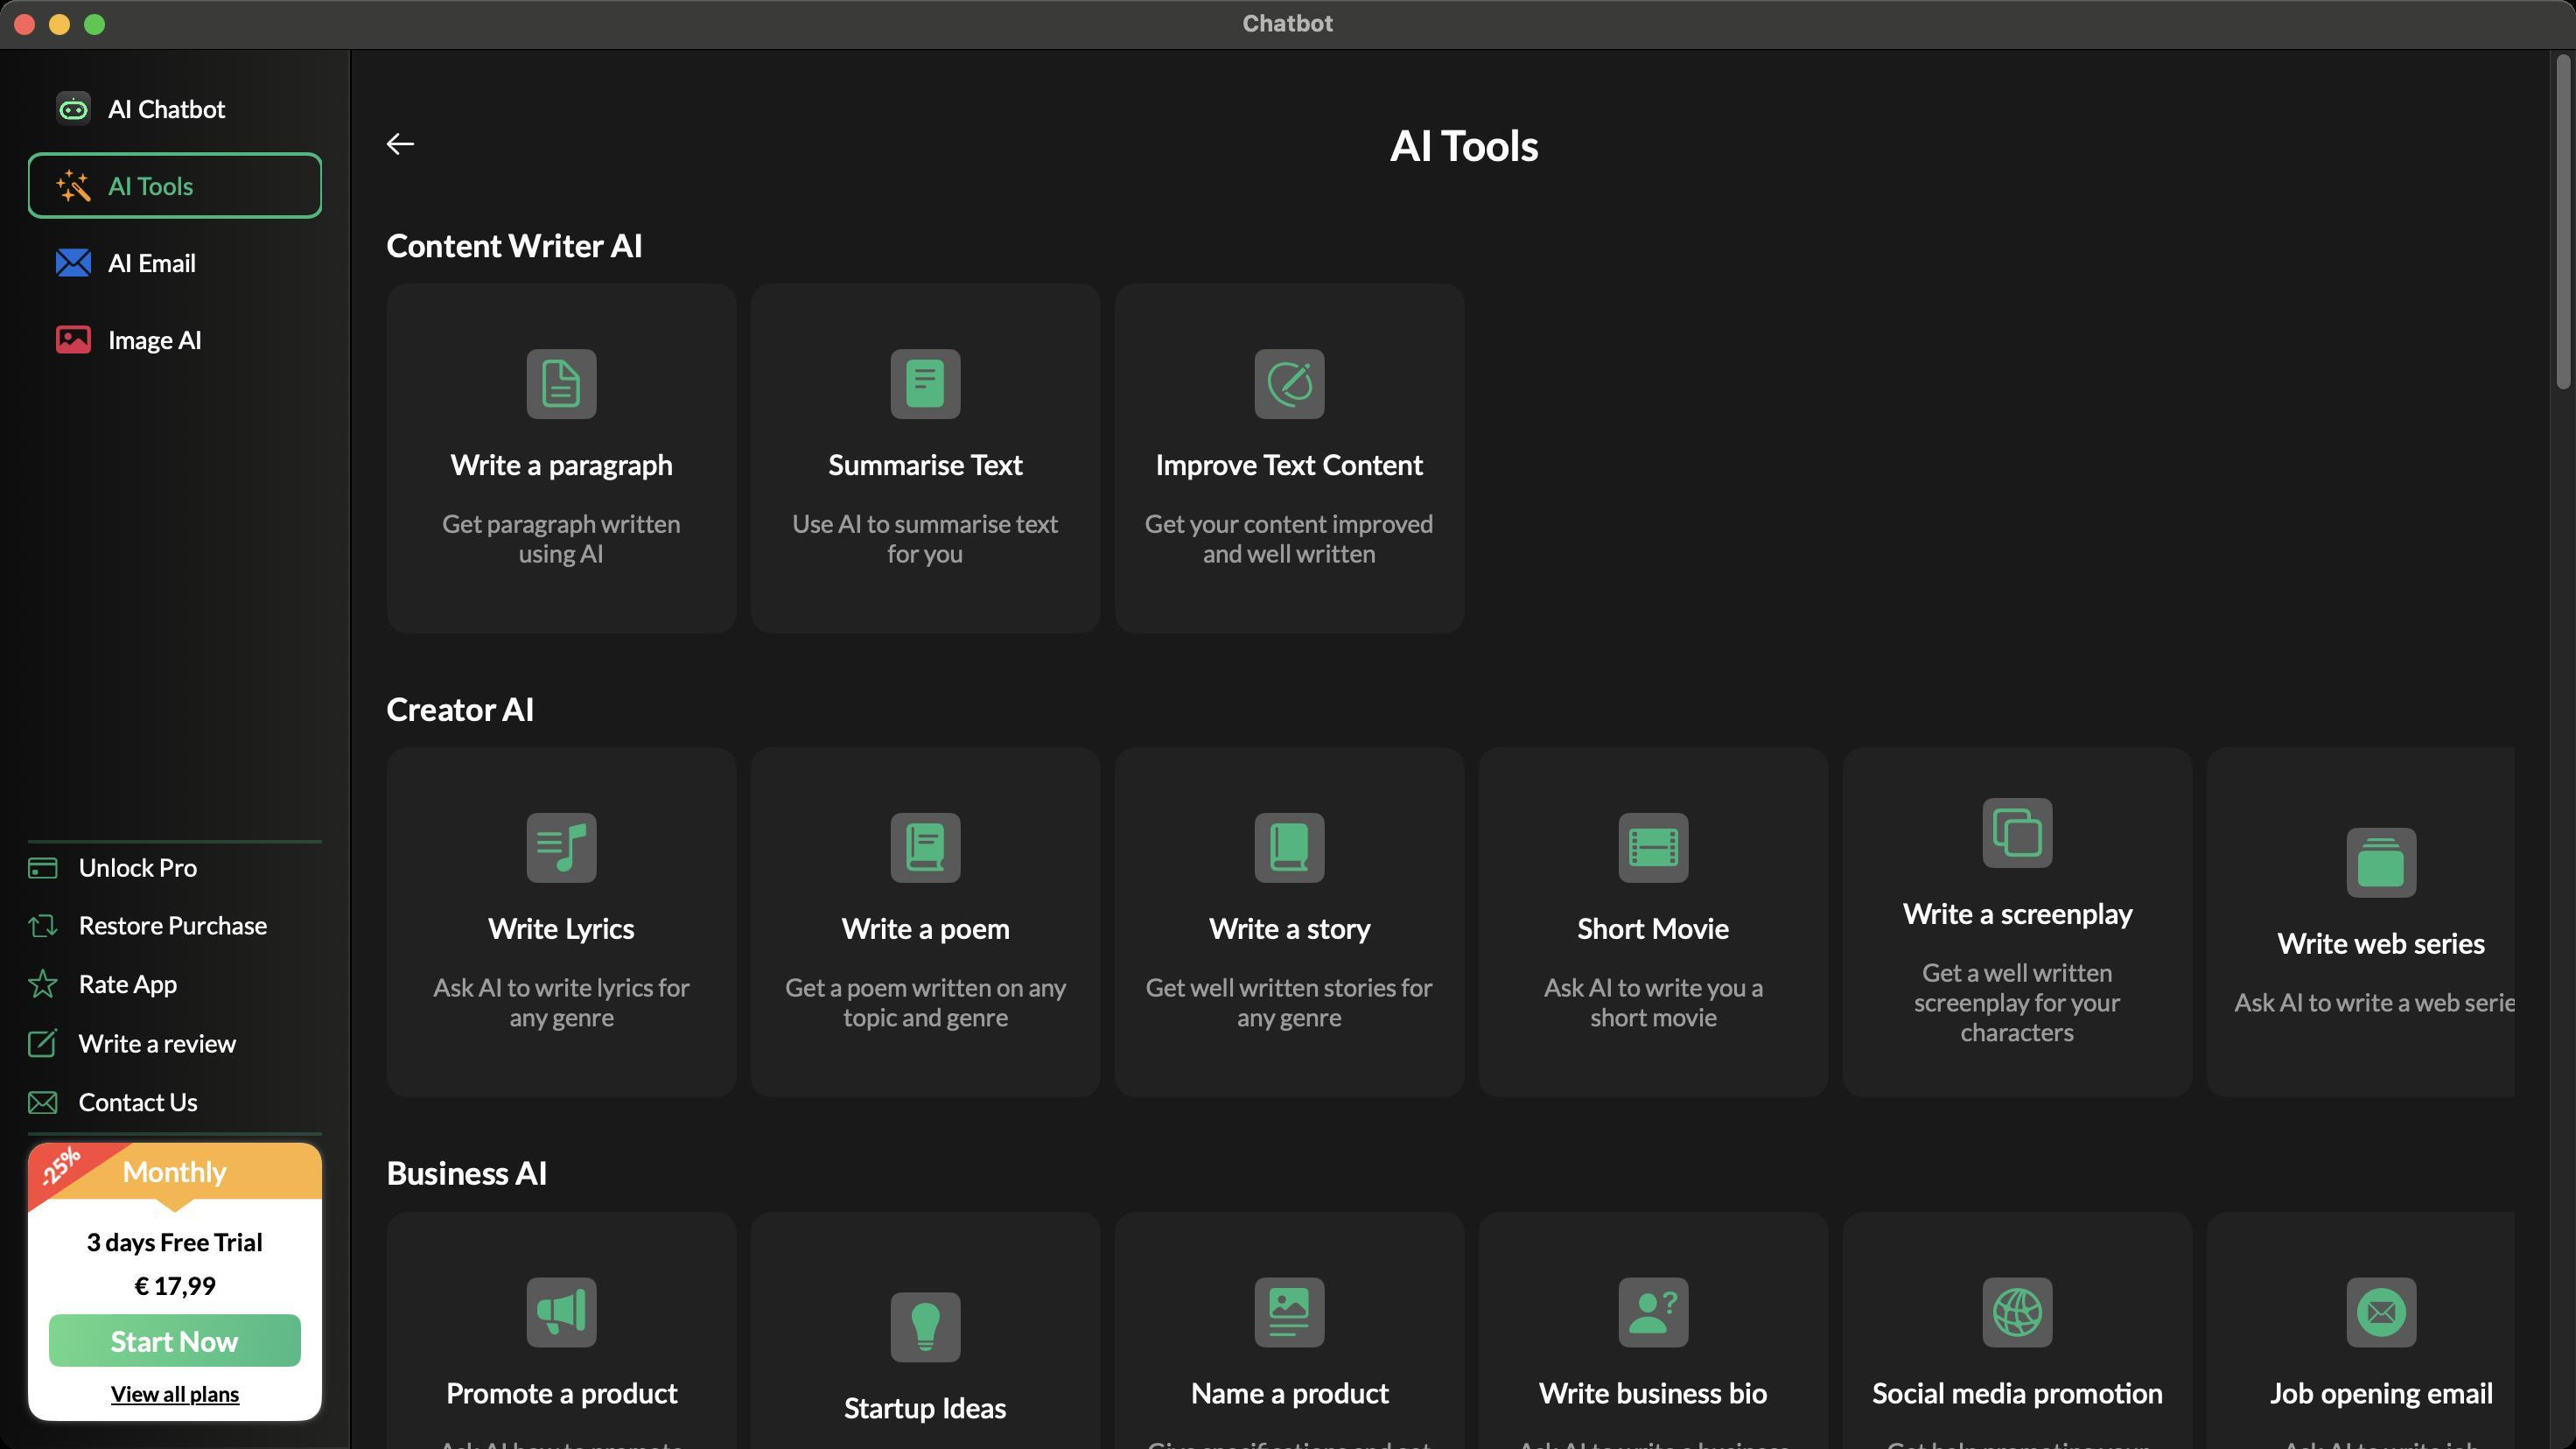
Accessibility tree:
{"name": "Chatbot", "role": "AXWindow", "description": null, "role_description": "standard window", "value": null, "position": "174.00;74.00", "size": "1472;828", "children": [{"name": null, "role": "AXSplitGroup", "description": null, "role_description": "split group", "value": null, "position": "0.00;28.00", "size": "1472;800", "children": [{"name": null, "role": "AXScrollArea", "description": null, "role_description": "scroll area", "value": null, "position": "0.00;28.00", "size": "200;800", "children": [{"name": null, "role": "AXTable", "description": null, "role_description": "table", "value": null, "position": "1.00;29.00", "size": "198;798", "children": [{"name": null, "role": "AXColumn", "description": null, "role_description": "column", "value": null, "position": "1.00;29.00", "size": "198;798", "children": []}]}]}, {"name": null, "role": "AXGroup", "description": null, "role_description": "group", "value": null, "position": "0.00;28.00", "size": "200;800", "children": [{"name": null, "role": "AXScrollArea", "description": null, "role_description": "scroll area", "value": null, "position": "16.00;44.00", "size": "168;428", "children": [{"name": null, "role": "AXImage", "description": "appiconsmall", "role_description": "image", "value": null, "position": "32.00;52.00", "size": "20;20", "children": []}, {"name": null, "role": "AXStaticText", "description": null, "role_description": "text", "value": "AI Chatbot", "position": "62.00;53.50", "size": "67;17", "children": []}, {"name": null, "role": "AXImage", "description": "aitools", "role_description": "image", "value": null, "position": "32.00;96.50", "size": "20;19", "children": []}, {"name": null, "role": "AXStaticText", "description": null, "role_description": "text", "value": "AI Tools", "position": "62.00;97.50", "size": "49;17", "children": []}, {"name": null, "role": "AXImage", "description": "aiemail", "role_description": "image", "value": null, "position": "32.00;142.00", "size": "20;16", "children": []}, {"name": null, "role": "AXStaticText", "description": null, "role_description": "text", "value": "AI Email", "position": "62.00;141.50", "size": "50;17", "children": []}, {"name": null, "role": "AXImage", "description": "imageai", "role_description": "image", "value": null, "position": "32.00;186.00", "size": "20;16", "children": []}, {"name": null, "role": "AXStaticText", "description": null, "role_description": "text", "value": "Image AI", "position": "62.00;185.50", "size": "54;17", "children": []}]}, {"name": null, "role": "AXImage", "description": "unlock", "role_description": "image", "value": null, "position": "16.00;489.50", "size": "17;12", "children": []}, {"name": null, "role": "AXStaticText", "description": null, "role_description": "text", "value": "Unlock Pro", "position": "45.00;487.16", "size": "68;17", "children": []}, {"name": null, "role": "AXImage", "description": "restore", "role_description": "image", "value": null, "position": "16.00;522.00", "size": "17;14", "children": []}, {"name": null, "role": "AXStaticText", "description": null, "role_description": "text", "value": "Restore Purchase", "position": "45.00;520.16", "size": "108;17", "children": []}, {"name": null, "role": "AXImage", "description": "star", "role_description": "image", "value": null, "position": "16.00;553.00", "size": "17;18", "children": []}, {"name": null, "role": "AXStaticText", "description": null, "role_description": "text", "value": "Rate App", "position": "45.00;553.49", "size": "56;17", "children": []}, {"name": null, "role": "AXImage", "description": "write review", "role_description": "image", "value": null, "position": "16.00;587.00", "size": "17;18", "children": []}, {"name": null, "role": "AXStaticText", "description": null, "role_description": "text", "value": "Write a review", "position": "45.00;587.50", "size": "90;17", "children": []}, {"name": null, "role": "AXImage", "description": "mail envelope", "role_description": "image", "value": null, "position": "16.00;623.00", "size": "17;14", "children": []}, {"name": null, "role": "AXStaticText", "description": null, "role_description": "text", "value": "Contact Us", "position": "45.00;621.18", "size": "68;17", "children": []}, {"name": null, "role": "AXStaticText", "description": null, "role_description": "text", "value": "-25%", "position": "18.80;651.80", "size": "30;30", "children": []}, {"name": null, "role": "AXStaticText", "description": null, "role_description": "text", "value": "Monthly", "position": "70.00;659.50", "size": "60;19", "children": []}, {"name": null, "role": "AXStaticText", "description": null, "role_description": "text", "value": "3 days Free Trial", "position": "49.50;701.00", "size": "101;17", "children": []}, {"name": null, "role": "AXStaticText", "description": null, "role_description": "text", "value": "€ 17,99", "position": "76.75;726.00", "size": "46;17", "children": []}, {"name": null, "role": "AXStaticText", "description": null, "role_description": "text", "value": "Start Now", "position": "63.50;756.50", "size": "73;19", "children": []}, {"name": null, "role": "AXStaticText", "description": null, "role_description": "text", "value": "View all plans", "position": "63.25;789.00", "size": "74;15", "children": []}]}, {"name": null, "role": "AXSplitter", "description": null, "role_description": "splitter", "value": 200.0, "position": "200.00;28.00", "size": "1;800", "children": []}, {"name": null, "role": "AXGroup", "description": null, "role_description": "group", "value": null, "position": "201.00;28.00", "size": "1271;800", "children": [{"name": null, "role": "AXScrollArea", "description": null, "role_description": "scroll area", "value": null, "position": "201.00;28.00", "size": "1271;800", "children": [{"name": null, "role": "AXImage", "description": "arrow.left", "role_description": "image", "value": null, "position": "221.00;76.00", "size": "16;13", "children": []}, {"name": null, "role": "AXStaticText", "description": null, "role_description": "text", "value": "AI Tools", "position": "794.25;68.00", "size": "86;29", "children": []}, {"name": null, "role": "AXStaticText", "description": null, "role_description": "text", "value": "Content Writer AI", "position": "221.00;129.00", "size": "147;22", "children": []}, {"name": null, "role": "AXScrollArea", "description": null, "role_description": "scroll area", "value": null, "position": "221.00;162.00", "size": "1216;200", "children": [{"name": null, "role": "AXImage", "description": "doc.text", "role_description": "image", "value": null, "position": "310.00;205.50", "size": "22;28", "children": []}, {"name": null, "role": "AXImage", "description": "doc.plaintext.fill", "role_description": "image", "value": null, "position": "518.00;205.50", "size": "22;28", "children": []}, {"name": null, "role": "AXImage", "description": "pencil.and.outline", "role_description": "image", "value": null, "position": "723.00;206.00", "size": "28;27", "children": []}, {"name": null, "role": "AXStaticText", "description": null, "role_description": "text", "value": "Write a paragraph", "position": "257.25;255.50", "size": "128;19", "children": []}, {"name": null, "role": "AXStaticText", "description": null, "role_description": "text", "value": "Summarise Text", "position": "473.25;255.50", "size": "112;19", "children": []}, {"name": null, "role": "AXStaticText", "description": null, "role_description": "text", "value": "Improve Text Content", "position": "660.50;255.50", "size": "153;19", "children": []}, {"name": null, "role": "AXStaticText", "description": null, "role_description": "text", "value": "Get paragraph written using AI", "position": "251.50;290.50", "size": "139;34", "children": []}, {"name": null, "role": "AXStaticText", "description": null, "role_description": "text", "value": "Use AI to summarise text for you", "position": "451.50;290.50", "size": "155;34", "children": []}, {"name": null, "role": "AXStaticText", "description": null, "role_description": "text", "value": "Get your content improved and well written", "position": "653.00;290.50", "size": "168;34", "children": []}]}, {"name": null, "role": "AXStaticText", "description": null, "role_description": "text", "value": "Creator AI", "position": "221.00;394.09", "size": "85;22", "children": []}, {"name": null, "role": "AXScrollArea", "description": null, "role_description": "scroll area", "value": null, "position": "221.00;427.00", "size": "1216;200", "children": [{"name": null, "role": "AXImage", "description": "music.note.list", "role_description": "image", "value": null, "position": "307.00;470.50", "size": "28;28", "children": []}, {"name": null, "role": "AXImage", "description": "text.book.closed.fill", "role_description": "image", "value": null, "position": "518.00;470.50", "size": "22;28", "children": []}, {"name": null, "role": "AXImage", "description": "book.closed.fill", "role_description": "image", "value": null, "position": "726.00;470.50", "size": "22;28", "children": []}, {"name": null, "role": "AXImage", "description": "film.fill", "role_description": "image", "value": null, "position": "931.00;473.50", "size": "28;22", "children": []}, {"name": null, "role": "AXImage", "description": "square.on.square", "role_description": "image", "value": null, "position": "1139.00;462.00", "size": "28;28", "children": []}, {"name": null, "role": "AXImage", "description": "rectangle.stack.fill", "role_description": "image", "value": null, "position": "1347.50;479.00", "size": "27;28", "children": []}, {"name": null, "role": "AXStaticText", "description": null, "role_description": "text", "value": "Write Lyrics", "position": "279.00;520.50", "size": "84;19", "children": []}, {"name": null, "role": "AXStaticText", "description": null, "role_description": "text", "value": "Write a poem", "position": "480.75;520.50", "size": "96;19", "children": []}, {"name": null, "role": "AXStaticText", "description": null, "role_description": "text", "value": "Write a story", "position": "690.75;520.50", "size": "92;19", "children": []}, {"name": null, "role": "AXStaticText", "description": null, "role_description": "text", "value": "Short Movie", "position": "901.50;520.50", "size": "87;19", "children": []}, {"name": null, "role": "AXStaticText", "description": null, "role_description": "text", "value": "Write a screenplay", "position": "1087.25;512.00", "size": "132;19", "children": []}, {"name": null, "role": "AXStaticText", "description": null, "role_description": "text", "value": "Write web series", "position": "1301.50;529.00", "size": "119;19", "children": []}, {"name": null, "role": "AXStaticText", "description": null, "role_description": "text", "value": "Ask AI to write lyrics for any genre", "position": "246.25;555.50", "size": "150;34", "children": []}, {"name": null, "role": "AXStaticText", "description": null, "role_description": "text", "value": "Get a poem written on any topic and genre", "position": "447.25;555.50", "size": "164;34", "children": []}, {"name": null, "role": "AXStaticText", "description": null, "role_description": "text", "value": "Get well written stories for any genre", "position": "653.50;555.50", "size": "167;34", "children": []}, {"name": null, "role": "AXStaticText", "description": null, "role_description": "text", "value": "Ask AI to write you a short movie", "position": "880.75;555.50", "size": "128;34", "children": []}, {"name": null, "role": "AXStaticText", "description": null, "role_description": "text", "value": "Get a well written screenplay for your characters", "position": "1092.50;547.00", "size": "121;51", "children": []}, {"name": null, "role": "AXStaticText", "description": null, "role_description": "text", "value": "Ask AI to write a web series", "position": "1277.00;564.00", "size": "168;17", "children": []}]}, {"name": null, "role": "AXStaticText", "description": null, "role_description": "text", "value": "Business AI", "position": "221.00;659.17", "size": "92;22", "children": []}, {"name": null, "role": "AXScrollArea", "description": null, "role_description": "scroll area", "value": null, "position": "221.00;692.50", "size": "1216;200", "children": [{"name": null, "role": "AXImage", "description": "megaphone.fill", "role_description": "image", "value": null, "position": "307.00;736.50", "size": "28;27", "children": []}, {"name": null, "role": "AXImage", "description": "lightbulb.fill", "role_description": "image", "value": null, "position": "521.00;744.50", "size": "16;28", "children": []}, {"name": null, "role": "AXImage", "description": "text.below.photo.fill", "role_description": "image", "value": null, "position": "725.50;736.00", "size": "23;28", "children": []}, {"name": null, "role": "AXImage", "description": "person.fill.questionmark", "role_description": "image", "value": null, "position": "931.00;738.00", "size": "28;24", "children": []}, {"name": null, "role": "AXImage", "description": "network", "role_description": "image", "value": null, "position": "1139.00;736.00", "size": "28;28", "children": []}, {"name": null, "role": "AXImage", "description": "envelope.circle.fill", "role_description": "image", "value": null, "position": "1347.00;736.00", "size": "28;28", "children": []}, {"name": null, "role": "AXStaticText", "description": null, "role_description": "text", "value": "Promote a product", "position": "254.75;786.00", "size": "132;19", "children": []}, {"name": null, "role": "AXStaticText", "description": null, "role_description": "text", "value": "Startup Ideas", "position": "482.50;794.50", "size": "93;19", "children": []}, {"name": null, "role": "AXStaticText", "description": null, "role_description": "text", "value": "Name a product", "position": "680.25;786.00", "size": "114;19", "children": []}, {"name": null, "role": "AXStaticText", "description": null, "role_description": "text", "value": "Write business bio", "position": "879.50;786.00", "size": "131;19", "children": []}, {"name": null, "role": "AXStaticText", "description": null, "role_description": "text", "value": "Social media promotion", "position": "1069.75;786.00", "size": "166;19", "children": []}, {"name": null, "role": "AXStaticText", "description": null, "role_description": "text", "value": "Job opening email", "position": "1297.25;786.00", "size": "128;19", "children": []}, {"name": null, "role": "AXStaticText", "description": null, "role_description": "text", "value": "Ask AI how to promote your product", "position": "249.50;821.00", "size": "143;34", "children": []}, {"name": null, "role": "AXStaticText", "description": null, "role_description": "text", "value": "Get startup ideas from AI", "position": "452.00;829.50", "size": "154;17", "children": []}, {"name": null, "role": "AXStaticText", "description": null, "role_description": "text", "value": "Give specifications and get a product name", "position": "654.50;821.00", "size": "165;34", "children": []}, {"name": null, "role": "AXStaticText", "description": null, "role_description": "text", "value": "Ask AI to write a business bio for you", "position": "865.75;821.00", "size": "158;34", "children": []}, {"name": null, "role": "AXStaticText", "description": null, "role_description": "text", "value": "Get help promoting your product on social media", "position": "1076.75;821.00", "size": "152;34", "children": []}, {"name": null, "role": "AXStaticText", "description": null, "role_description": "text", "value": "Ask AI to write job opening email", "position": "1303.50;821.00", "size": "115;34", "children": []}]}, {"name": null, "role": "AXStaticText", "description": null, "role_description": "text", "value": "Helper AI", "position": "221.00;924.26", "size": "78;22", "children": []}, {"name": null, "role": "AXScrollArea", "description": null, "role_description": "scroll area", "value": null, "position": "221.00;957.50", "size": "1216;200", "children": [{"name": null, "role": "AXImage", "description": "gift.circle", "role_description": "image", "value": null, "position": "307.00;1001.00", "size": "28;28", "children": []}, {"name": null, "role": "AXImage", "description": "heart.text.square.fill", "role_description": "image", "value": null, "position": "515.00;1001.00", "size": "28;28", "children": []}, {"name": null, "role": "AXImage", "description": "envelope.circle", "role_description": "image", "value": null, "position": "723.00;1001.00", "size": "28;28", "children": []}, {"name": null, "role": "AXStaticText", "description": null, "role_description": "text", "value": "Birthday Invitation", "position": "255.25;1051.00", "size": "132;19", "children": []}, {"name": null, "role": "AXStaticText", "description": null, "role_description": "text", "value": "Win someone's heart", "position": "454.25;1051.00", "size": "150;19", "children": []}, {"name": null, "role": "AXStaticText", "description": null, "role_description": "text", "value": "Write a letter", "position": "690.00;1051.00", "size": "94;19", "children": []}, {"name": null, "role": "AXStaticText", "description": null, "role_description": "text", "value": "Get a well written birthday invitation", "position": "264.00;1086.00", "size": "114;34", "children": []}, {"name": null, "role": "AXStaticText", "description": null, "role_description": "text", "value": "Ask AI to write catchy pickup lines", "position": "461.00;1086.00", "size": "136;34", "children": []}, {"name": null, "role": "AXStaticText", "description": null, "role_description": "text", "value": "Get a well written letter the old school way", "position": "662.50;1086.00", "size": "149;34", "children": []}]}, {"name": null, "role": "AXStaticText", "description": null, "role_description": "text", "value": "Email Writer AI", "position": "221.00;1189.34", "size": "126;22", "children": []}, {"name": null, "role": "AXScrollArea", "description": null, "role_description": "scroll area", "value": null, "position": "221.00;1222.50", "size": "1216;200", "children": [{"name": null, "role": "AXImage", "description": "envelope.fill", "role_description": "image", "value": null, "position": "307.00;1269.50", "size": "28;21", "children": []}, {"name": null, "role": "AXImage", "description": "text.justify", "role_description": "image", "value": null, "position": "515.00;1268.00", "size": "28;24", "children": []}, {"name": null, "role": "AXImage", "description": "pencil.and.outline", "role_description": "image", "value": null, "position": "723.00;1266.50", "size": "28;27", "children": []}, {"name": null, "role": "AXStaticText", "description": null, "role_description": "text", "value": "Write email", "position": "280.00;1316.00", "size": "82;19", "children": []}, {"name": null, "role": "AXStaticText", "description": null, "role_description": "text", "value": "Email subject", "position": "482.25;1316.00", "size": "94;19", "children": []}, {"name": null, "role": "AXStaticText", "description": null, "role_description": "text", "value": "Improve email", "position": "687.00;1316.00", "size": "100;19", "children": []}, {"name": null, "role": "AXStaticText", "description": null, "role_description": "text", "value": "Get a well formatted email on any topic", "position": "238.75;1351.00", "size": "164;34", "children": []}, {"name": null, "role": "AXStaticText", "description": null, "role_description": "text", "value": "Ask AI for an email subject on any topic", "position": "447.25;1351.00", "size": "164;34", "children": []}, {"name": null, "role": "AXStaticText", "description": null, "role_description": "text", "value": "Get your written email replies improved", "position": "666.75;1351.00", "size": "140;34", "children": []}]}, {"name": null, "role": "AXStaticText", "description": null, "role_description": "text", "value": "Social AI", "position": "221.00;1454.43", "size": "70;22", "children": []}, {"name": null, "role": "AXScrollArea", "description": null, "role_description": "scroll area", "value": null, "position": "221.00;1487.50", "size": "1216;200", "children": [{"name": null, "role": "AXImage", "description": "at", "role_description": "image", "value": null, "position": "307.50;1531.00", "size": "27;28", "children": []}, {"name": null, "role": "AXImage", "description": "briefcase.fill", "role_description": "image", "value": null, "position": "515.00;1533.50", "size": "28;23", "children": []}, {"name": null, "role": "AXImage", "description": "camera", "role_description": "image", "value": null, "position": "723.00;1534.00", "size": "28;22", "children": []}, {"name": null, "role": "AXImage", "description": "square.grid.3x3.fill", "role_description": "image", "value": null, "position": "931.00;1531.00", "size": "28;28", "children": []}, {"name": null, "role": "AXImage", "description": "number", "role_description": "image", "value": null, "position": "1140.00;1531.00", "size": "26;28", "children": []}, {"name": null, "role": "AXStaticText", "description": null, "role_description": "text", "value": "Write a tweet", "position": "272.25;1581.00", "size": "98;19", "children": []}, {"name": null, "role": "AXStaticText", "description": null, "role_description": "text", "value": "Make Linkedin post", "position": "460.00;1581.00", "size": "138;19", "children": []}, {"name": null, "role": "AXStaticText", "description": null, "role_description": "text", "value": "Instagram Caption", "position": "672.00;1581.00", "size": "130;19", "children": []}, {"name": null, "role": "AXStaticText", "description": null, "role_description": "text", "value": "TikTok", "position": "922.25;1581.00", "size": "46;19", "children": []}, {"name": null, "role": "AXStaticText", "description": null, "role_description": "text", "value": "Convert to hashtags", "position": "1082.00;1581.00", "size": "142;19", "children": []}, {"name": null, "role": "AXStaticText", "description": null, "role_description": "text", "value": "Ask AI to write tweet on any topic", "position": "246.00;1616.00", "size": "150;34", "children": []}, {"name": null, "role": "AXStaticText", "description": null, "role_description": "text", "value": "Get a linkedin post written for you", "position": "446.75;1616.00", "size": "164;34", "children": []}, {"name": null, "role": "AXStaticText", "description": null, "role_description": "text", "value": "Ask AI to write a catchy instagram caption", "position": "664.00;1616.00", "size": "146;34", "children": []}, {"name": null, "role": "AXStaticText", "description": null, "role_description": "text", "value": "Get TikTok caption written for your video", "position": "862.00;1616.00", "size": "166;34", "children": []}, {"name": null, "role": "AXStaticText", "description": null, "role_description": "text", "value": "Convert your text to hashtags", "position": "1097.50;1616.00", "size": "111;34", "children": []}]}, {"name": null, "role": "AXStaticText", "description": null, "role_description": "text", "value": "Coder AI", "position": "221.00;1719.52", "size": "72;22", "children": []}, {"name": null, "role": "AXScrollArea", "description": null, "role_description": "scroll area", "value": null, "position": "221.00;1752.50", "size": "1216;200", "children": [{"name": null, "role": "AXImage", "description": "chevron.left.forwardslash.chevron.right", "role_description": "image", "value": null, "position": "307.00;1800.50", "size": "28;19", "children": []}, {"name": null, "role": "AXImage", "description": "doc.viewfinder", "role_description": "image", "value": null, "position": "515.00;1804.50", "size": "28;28", "children": []}, {"name": null, "role": "AXStaticText", "description": null, "role_description": "text", "value": "Write", "position": "300.75;1846.00", "size": "40;19", "children": []}, {"name": null, "role": "AXStaticText", "description": null, "role_description": "text", "value": "Explain", "position": "503.25;1854.50", "size": "52;19", "children": []}, {"name": null, "role": "AXStaticText", "description": null, "role_description": "text", "value": "Ask AI to write a piece of code", "position": "251.75;1881.00", "size": "138;34", "children": []}, {"name": null, "role": "AXStaticText", "description": null, "role_description": "text", "value": "Get code explained to you", "position": "450.00;1889.50", "size": "158;17", "children": []}]}, {"name": null, "role": "AXStaticText", "description": null, "role_description": "text", "value": "Foodie AI", "position": "221.00;1984.60", "size": "77;22", "children": []}, {"name": null, "role": "AXScrollArea", "description": null, "role_description": "scroll area", "value": null, "position": "221.00;2017.50", "size": "1216;200", "children": [{"name": null, "role": "AXImage", "description": "book.circle.fill", "role_description": "image", "value": null, "position": "307.00;2061.00", "size": "28;28", "children": []}, {"name": null, "role": "AXImage", "description": "list.bullet.rectangle.fill", "role_description": "image", "value": null, "position": "515.00;2064.00", "size": "28;22", "children": []}, {"name": null, "role": "AXImage", "description": "leaf.fill", "role_description": "image", "value": null, "position": "723.00;2063.00", "size": "28;24", "children": []}, {"name": null, "role": "AXImage", "description": "calendar.circle.fill", "role_description": "image", "value": null, "position": "931.00;2061.00", "size": "28;28", "children": []}, {"name": null, "role": "AXStaticText", "description": null, "role_description": "text", "value": "Recipe", "position": "297.25;2111.00", "size": "48;19", "children": []}, {"name": null, "role": "AXStaticText", "description": null, "role_description": "text", "value": "Ingredients", "position": "489.25;2111.00", "size": "80;19", "children": []}, {"name": null, "role": "AXStaticText", "description": null, "role_description": "text", "value": "Meal Plan", "position": "702.00;2111.00", "size": "70;19", "children": []}, {"name": null, "role": "AXStaticText", "description": null, "role_description": "text", "value": "Intermittent Fasting", "position": "875.25;2111.00", "size": "140;19", "children": []}, {"name": null, "role": "AXStaticText", "description": null, "role_description": "text", "value": "Get a recipe for your ingredients", "position": "257.00;2146.00", "size": "128;34", "children": []}, {"name": null, "role": "AXStaticText", "description": null, "role_description": "text", "value": "Ask ingredients for your recipe", "position": "469.50;2146.00", "size": "119;34", "children": []}, {"name": null, "role": "AXStaticText", "description": null, "role_description": "text", "value": "Get a meal plan written for your needs", "position": "654.00;2146.00", "size": "166;34", "children": []}, {"name": null, "role": "AXStaticText", "description": null, "role_description": "text", "value": "Ask AI to make schedules for intermittent fasting", "position": "866.75;2146.00", "size": "156;34", "children": []}]}, {"name": null, "role": "AXStaticText", "description": null, "role_description": "text", "value": "Entertainer AI", "position": "221.00;2249.69", "size": "115;22", "children": []}, {"name": null, "role": "AXScrollArea", "description": null, "role_description": "scroll area", "value": null, "position": "221.00;2283.00", "size": "1216;200", "children": [{"name": null, "role": "AXImage", "description": "face.smiling.inverse", "role_description": "image", "value": null, "position": "307.00;2326.50", "size": "28;28", "children": []}, {"name": null, "role": "AXImage", "description": "j.circle.fill", "role_description": "image", "value": null, "position": "515.00;2335.00", "size": "28;28", "children": []}, {"name": null, "role": "AXImage", "description": "mic.circle.fill", "role_description": "image", "value": null, "position": "723.00;2326.50", "size": "28;28", "children": []}, {"name": null, "role": "AXImage", "description": "sparkles.rectangle.stack.fill", "role_description": "image", "value": null, "position": "931.50;2326.50", "size": "27;28", "children": []}, {"name": null, "role": "AXStaticText", "description": null, "role_description": "text", "value": "Convert to emojis", "position": "258.25;2376.50", "size": "126;19", "children": []}, {"name": null, "role": "AXStaticText", "description": null, "role_description": "text", "value": "Joke", "position": "512.75;2385.00", "size": "32;19", "children": []}, {"name": null, "role": "AXStaticText", "description": null, "role_description": "text", "value": "Standup Comedy", "position": "676.25;2376.50", "size": "122;19", "children": []}, {"name": null, "role": "AXStaticText", "description": null, "role_description": "text", "value": "Prank Video", "position": "902.00;2376.50", "size": "86;19", "children": []}, {"name": null, "role": "AXStaticText", "description": null, "role_description": "text", "value": "Get your text converted to emojis", "position": "246.75;2411.50", "size": "148;34", "children": []}, {"name": null, "role": "AXStaticText", "description": null, "role_description": "text", "value": "Ask AI to write a joke", "position": "464.75;2420.00", "size": "128;17", "children": []}, {"name": null, "role": "AXStaticText", "description": null, "role_description": "text", "value": "Get a standup comedy script", "position": "693.00;2411.50", "size": "88;34", "children": []}, {"name": null, "role": "AXStaticText", "description": null, "role_description": "text", "value": "Write ideas for your next prank video", "position": "867.50;2411.50", "size": "155;34", "children": []}]}, {"name": null, "role": "AXStaticText", "description": null, "role_description": "text", "value": "Professor AI", "position": "221.00;2514.77", "size": "100;22", "children": []}, {"name": null, "role": "AXScrollArea", "description": null, "role_description": "scroll area", "value": null, "position": "221.00;2548.00", "size": "1216;200", "children": [{"name": null, "role": "AXImage", "description": "book.fill", "role_description": "image", "value": null, "position": "307.00;2594.50", "size": "28;22", "children": []}, {"name": null, "role": "AXImage", "description": "globe.americas.fill", "role_description": "image", "value": null, "position": "515.00;2591.50", "size": "28;28", "children": []}, {"name": null, "role": "AXImage", "description": "pencil.line", "role_description": "image", "value": null, "position": "723.00;2593.50", "size": "28;24", "children": []}, {"name": null, "role": "AXStaticText", "description": null, "role_description": "text", "value": "Summarise Book", "position": "261.75;2641.50", "size": "118;19", "children": []}, {"name": null, "role": "AXStaticText", "description": null, "role_description": "text", "value": "General Knowledge", "position": "459.50;2641.50", "size": "139;19", "children": []}, {"name": null, "role": "AXStaticText", "description": null, "role_description": "text", "value": "Write an essay", "position": "685.00;2641.50", "size": "104;19", "children": []}, {"name": null, "role": "AXStaticText", "description": null, "role_description": "text", "value": "Give a book name and ask for its summary", "position": "241.25;2676.50", "size": "160;34", "children": []}, {"name": null, "role": "AXStaticText", "description": null, "role_description": "text", "value": "Improve your general knowledge", "position": "471.25;2676.50", "size": "116;34", "children": []}, {"name": null, "role": "AXStaticText", "description": null, "role_description": "text", "value": "Ask AI to write essay on any topic", "position": "663.00;2676.50", "size": "148;34", "children": []}]}, {"name": null, "role": "AXStaticText", "description": null, "role_description": "text", "value": "Translator AI", "position": "221.00;2779.86", "size": "105;22", "children": []}, {"name": null, "role": "AXScrollArea", "description": null, "role_description": "scroll area", "value": null, "position": "221.00;2813.00", "size": "1216;200", "children": [{"name": null, "role": "AXImage", "description": "globe.asia.australia.fill", "role_description": "image", "value": null, "position": "307.00;2865.00", "size": "28;28", "children": []}, {"name": null, "role": "AXStaticText", "description": null, "role_description": "text", "value": "Translate", "position": "289.00;2915.00", "size": "64;19", "children": []}, {"name": null, "role": "AXStaticText", "description": null, "role_description": "text", "value": "Get your texts translated", "position": "244.75;2950.00", "size": "152;17", "children": []}]}, {"name": null, "role": "AXStaticText", "description": null, "role_description": "text", "value": "Dream Interpreter AI", "position": "221.00;3044.95", "size": "172;22", "children": []}, {"name": null, "role": "AXScrollArea", "description": null, "role_description": "scroll area", "value": null, "position": "221.00;3078.00", "size": "1216;200", "children": [{"name": null, "role": "AXImage", "description": "zzz", "role_description": "image", "value": null, "position": "309.50;3121.50", "size": "23;28", "children": []}, {"name": null, "role": "AXStaticText", "description": null, "role_description": "text", "value": "Dream", "position": "297.25;3171.50", "size": "48;19", "children": []}, {"name": null, "role": "AXStaticText", "description": null, "role_description": "text", "value": "Ask AI to interpret your dreams", "position": "262.75;3206.50", "size": "116;34", "children": []}]}, {"name": null, "role": "AXScrollBar", "description": null, "role_description": "scroll bar", "value": 0.0, "position": "1457.00;28.00", "size": "15;800", "children": [{"name": null, "role": "AXValueIndicator", "description": null, "role_description": "value indicator", "value": 0.0, "position": "1457.00;30.00", "size": "15;194", "children": []}, {"name": null, "role": "AXButton", "description": null, "role_description": "increment arrow button", "value": null, "position": "1457.00;28.00", "size": "0;0", "children": []}, {"name": null, "role": "AXButton", "description": null, "role_description": "decrement arrow button", "value": null, "position": "1457.00;28.00", "size": "0;0", "children": []}, {"name": null, "role": "AXButton", "description": null, "role_description": "increment page button", "value": null, "position": "1457.00;224.00", "size": "15;604", "children": []}, {"name": null, "role": "AXButton", "description": null, "role_description": "decrement page button", "value": null, "position": "1457.00;28.00", "size": "15;2", "children": []}]}]}]}]}, {"name": null, "role": "AXButton", "description": null, "role_description": "close button", "value": null, "position": "7.00;6.00", "size": "14;16", "children": []}, {"name": null, "role": "AXButton", "description": null, "role_description": "full screen button", "value": null, "position": "47.00;6.00", "size": "14;16", "children": [{"name": null, "role": "AXGroup", "description": null, "role_description": "group", "value": null, "position": "47.00;6.00", "size": "14;16", "children": [{"name": null, "role": "AXGroup", "description": null, "role_description": "group", "value": null, "position": "47.00;6.00", "size": "14;16", "children": []}]}]}, {"name": null, "role": "AXButton", "description": null, "role_description": "minimize button", "value": null, "position": "27.00;6.00", "size": "14;16", "children": []}, {"name": null, "role": "AXStaticText", "description": null, "role_description": "text", "value": "Chatbot", "position": "708.00;5.00", "size": "57;16", "children": []}]}